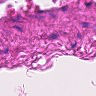
Metastatic tissue present: no